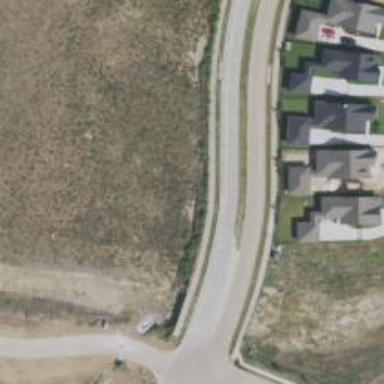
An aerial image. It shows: Tertiary road.